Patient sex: F
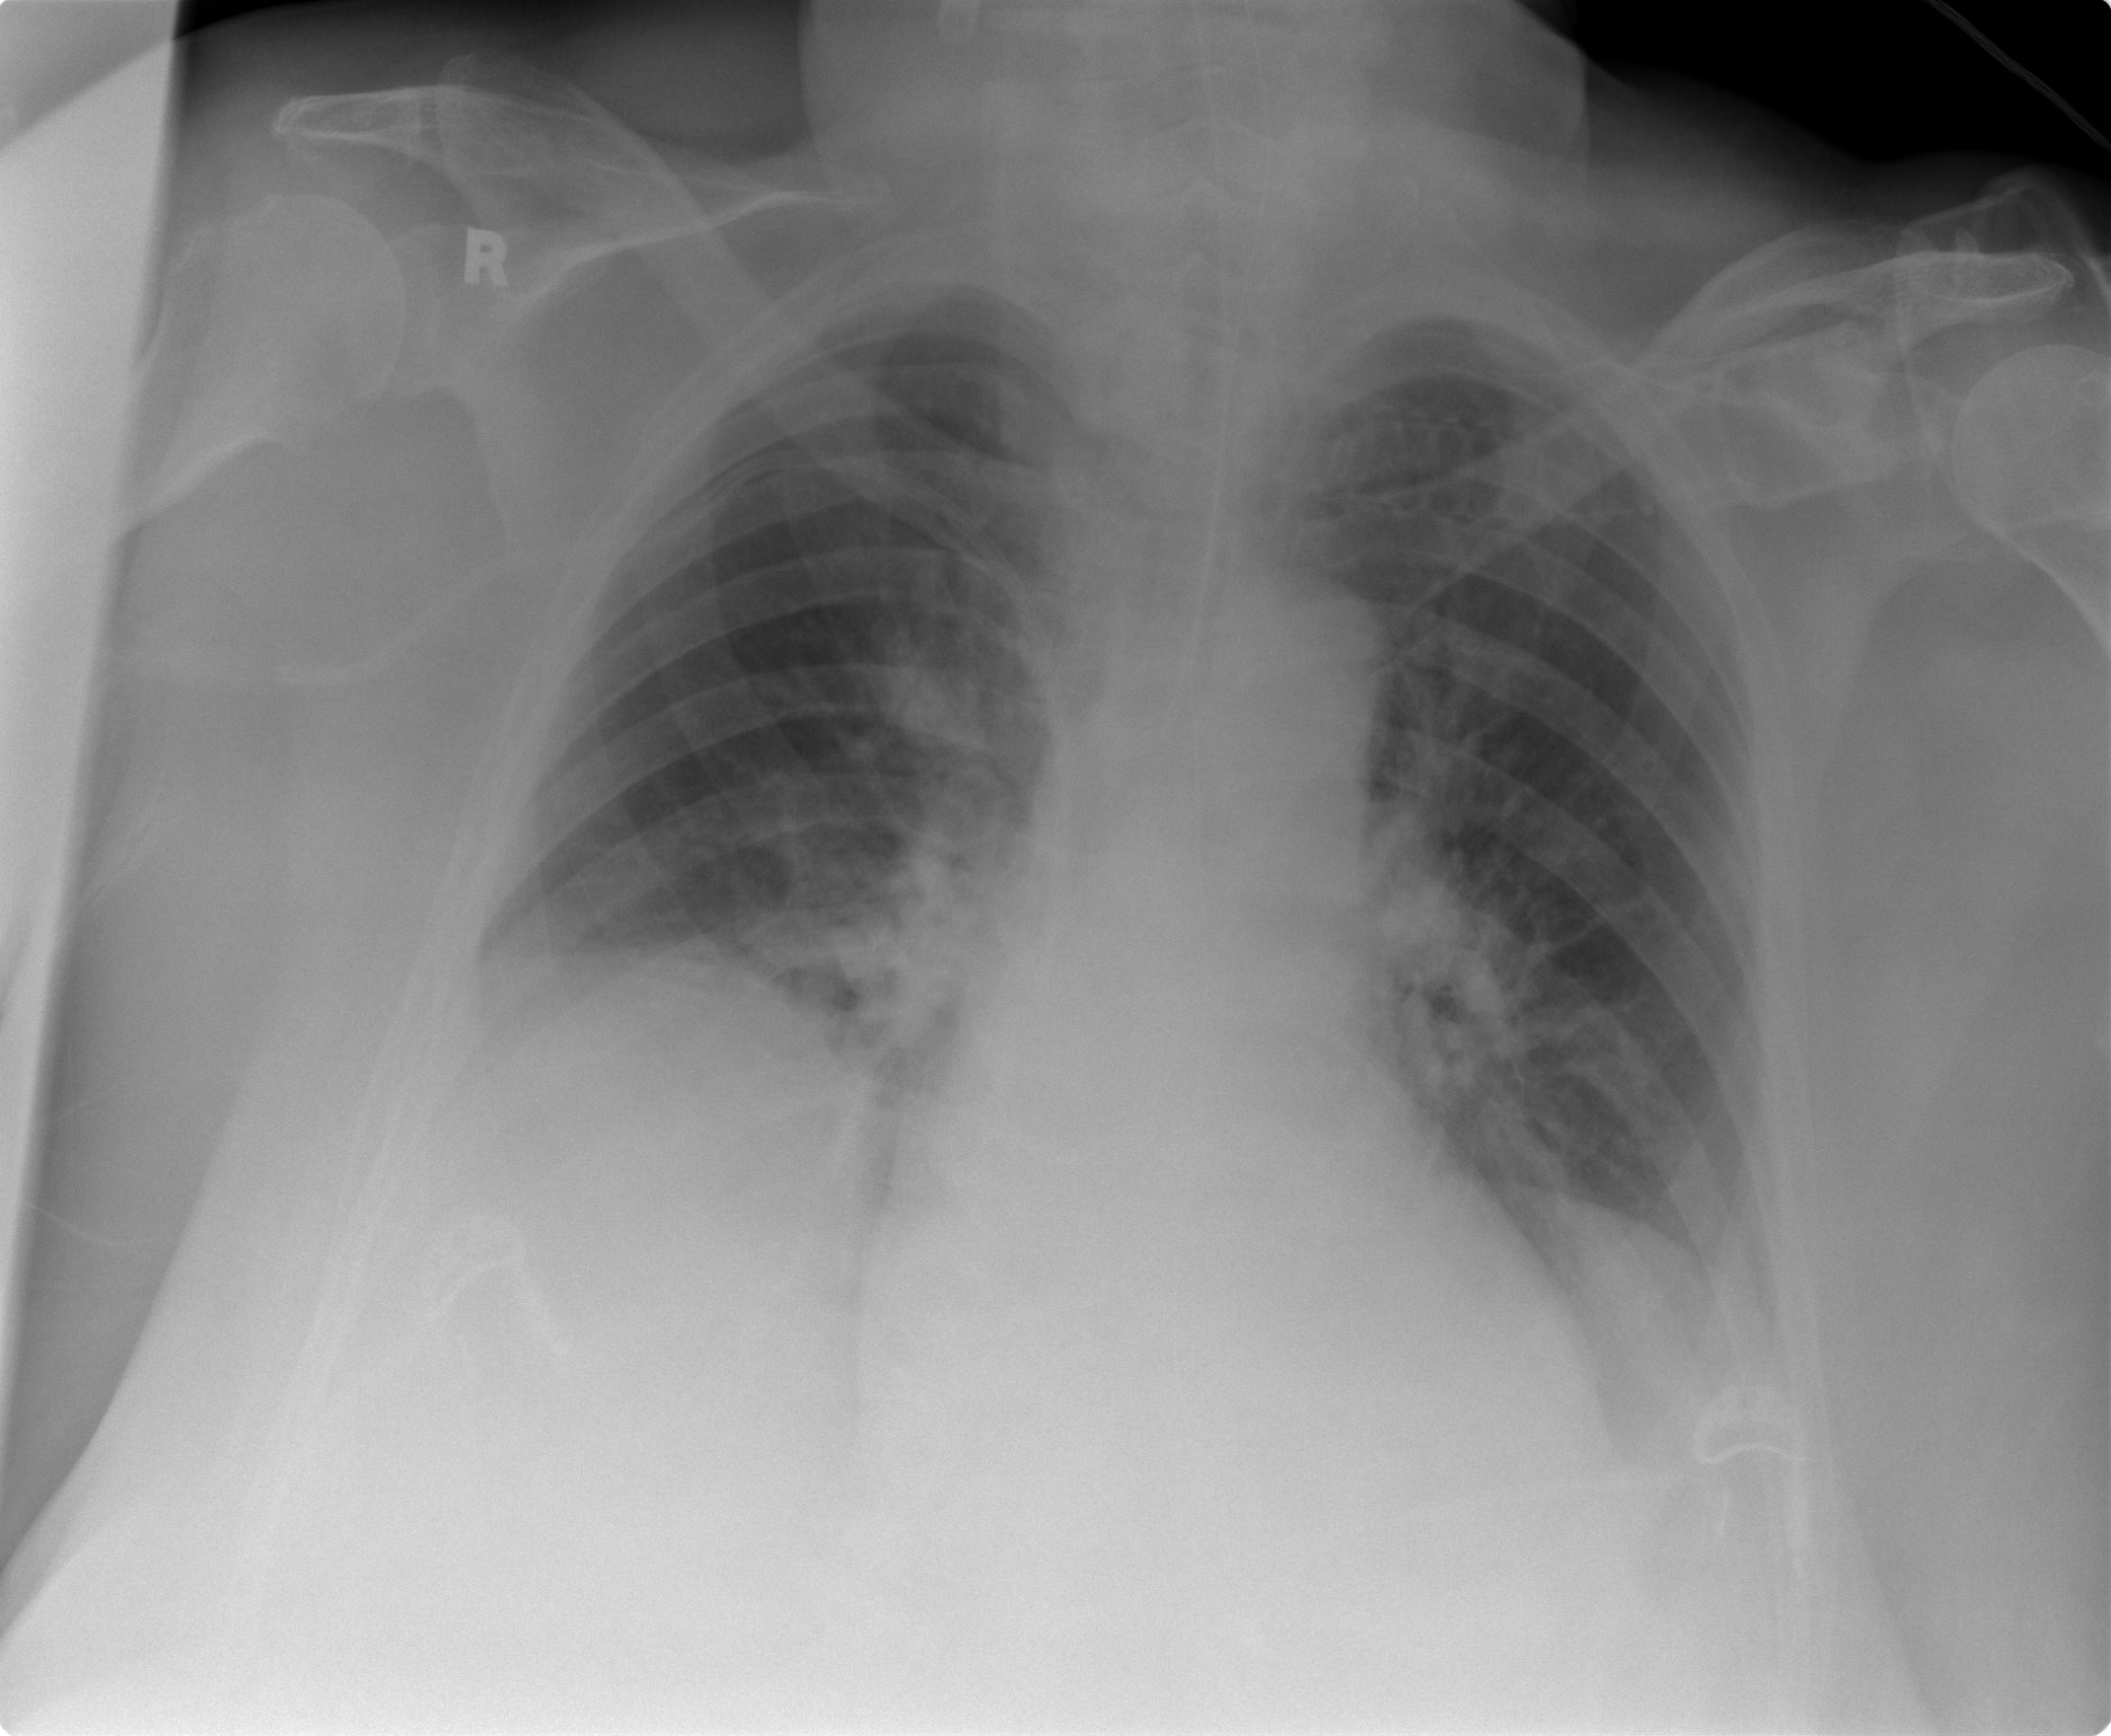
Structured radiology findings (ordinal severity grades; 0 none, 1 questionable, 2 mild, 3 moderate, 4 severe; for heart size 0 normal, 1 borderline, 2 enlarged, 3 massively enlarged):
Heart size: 0
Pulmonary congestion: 2
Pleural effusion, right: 0
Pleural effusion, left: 0
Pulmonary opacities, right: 1
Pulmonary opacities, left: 1
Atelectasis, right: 0
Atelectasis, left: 0